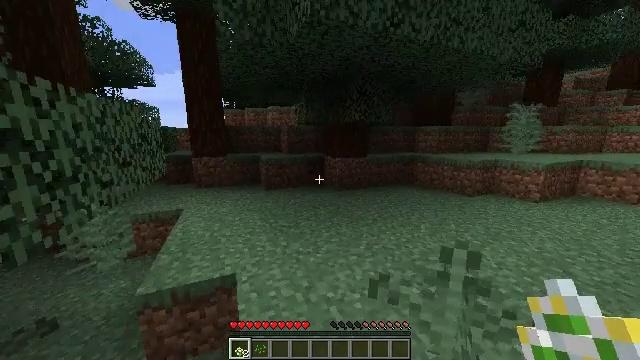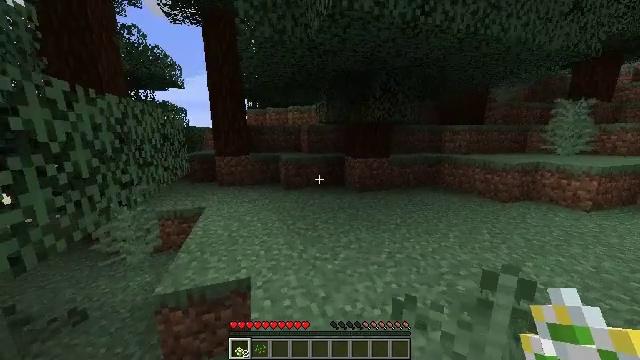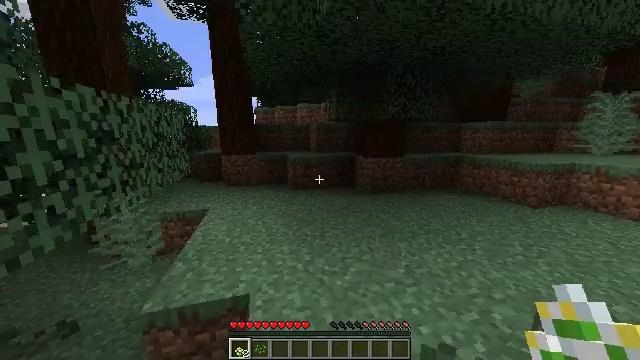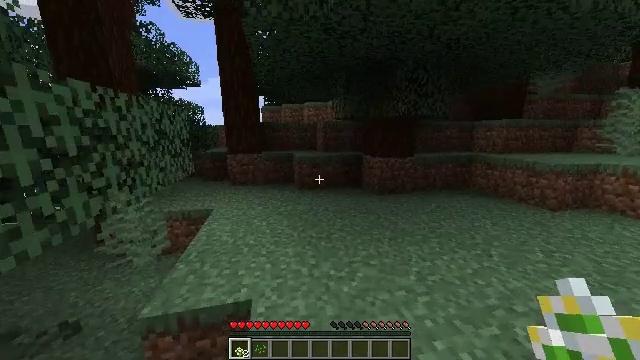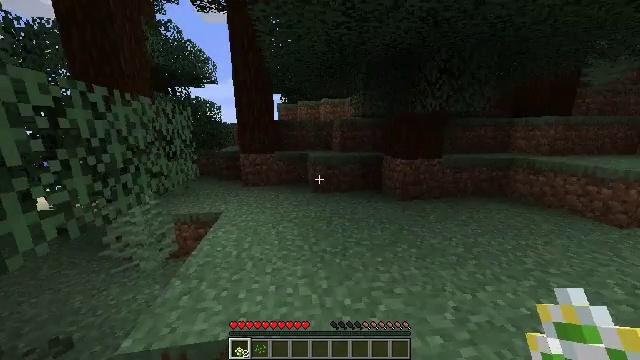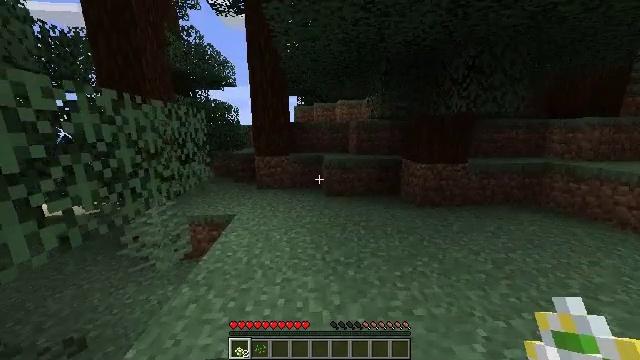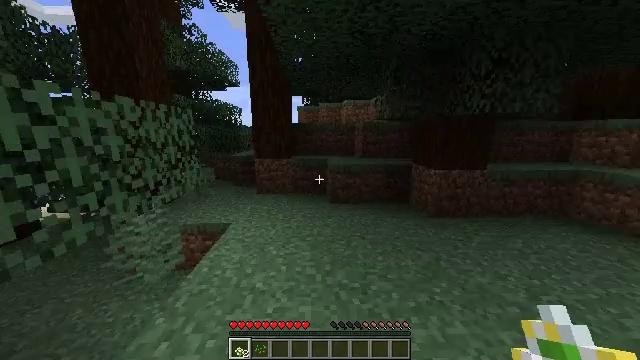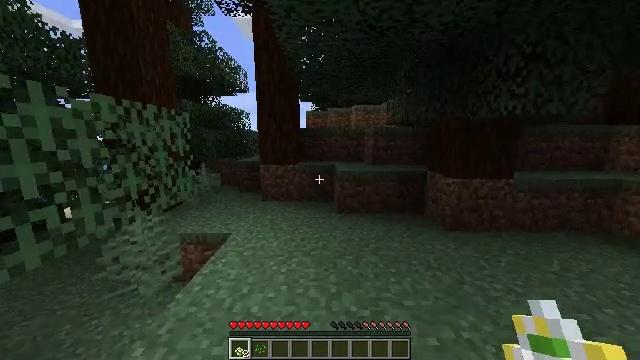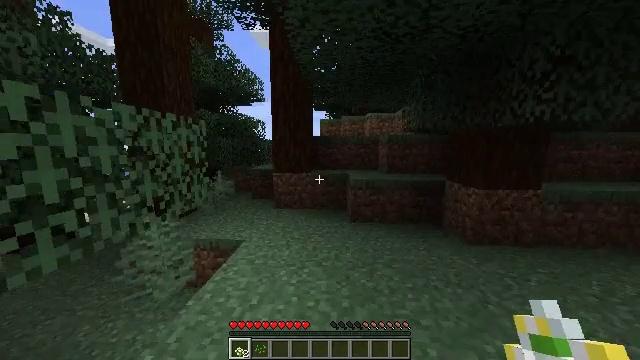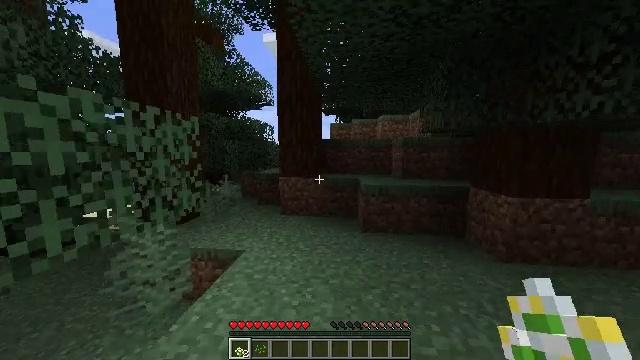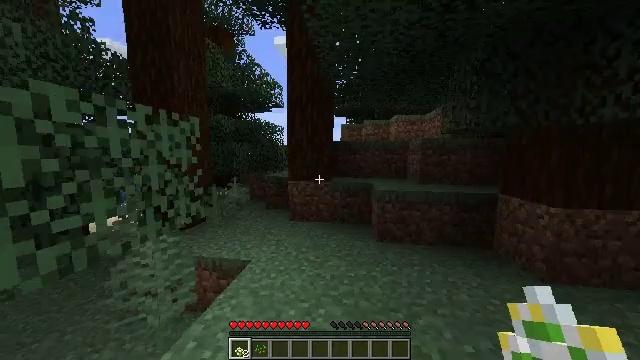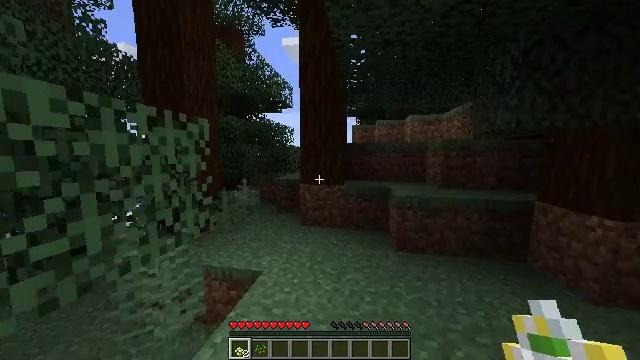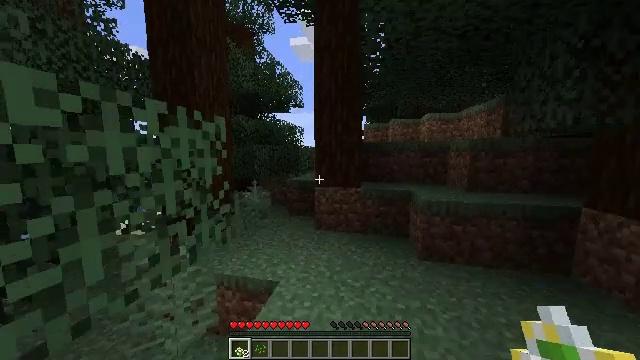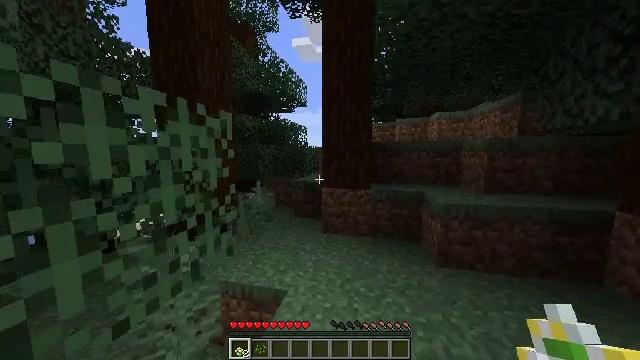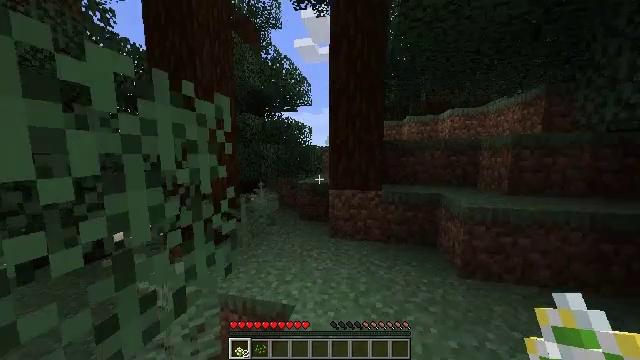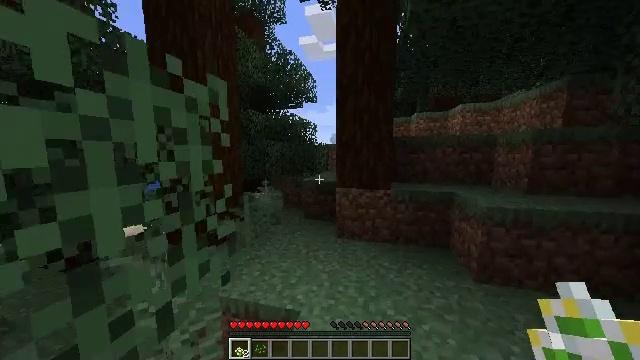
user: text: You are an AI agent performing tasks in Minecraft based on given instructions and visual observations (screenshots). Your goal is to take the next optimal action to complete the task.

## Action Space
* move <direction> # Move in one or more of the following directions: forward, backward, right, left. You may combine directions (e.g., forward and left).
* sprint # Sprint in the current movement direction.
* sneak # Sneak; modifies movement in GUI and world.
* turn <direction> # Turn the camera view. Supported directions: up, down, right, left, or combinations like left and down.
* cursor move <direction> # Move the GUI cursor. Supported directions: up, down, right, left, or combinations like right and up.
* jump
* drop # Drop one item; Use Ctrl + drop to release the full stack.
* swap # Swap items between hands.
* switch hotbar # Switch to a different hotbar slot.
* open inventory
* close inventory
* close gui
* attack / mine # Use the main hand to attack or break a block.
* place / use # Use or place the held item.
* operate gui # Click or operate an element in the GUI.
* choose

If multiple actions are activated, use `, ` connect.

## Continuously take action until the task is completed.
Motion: motion action
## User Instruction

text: Hunt a cod.
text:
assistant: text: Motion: move forward, sprint, turn left
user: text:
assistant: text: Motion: move forward, sprint, turn left
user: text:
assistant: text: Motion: move forward, sprint, turn left
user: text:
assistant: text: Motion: move forward, sprint, turn left
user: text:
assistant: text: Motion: move forward, sprint, turn left
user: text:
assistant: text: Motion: move forward, sprint, turn left
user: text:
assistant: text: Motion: move forward, sprint, turn left and up
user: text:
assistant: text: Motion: move forward, sprint, turn left and up
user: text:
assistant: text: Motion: move forward, sprint, turn left and up
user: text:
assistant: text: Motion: move forward and move left, sprint, turn left
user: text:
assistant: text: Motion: move forward and move left, sprint, turn left
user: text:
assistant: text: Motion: move forward and move left, sprint, turn left
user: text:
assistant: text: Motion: move forward, sprint
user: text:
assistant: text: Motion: move forward, sprint
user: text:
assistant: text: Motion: move forward, sprint, turn left
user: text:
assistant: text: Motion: move forward, sprint
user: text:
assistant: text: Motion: move forward, sprint
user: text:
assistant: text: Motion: move forward, sprint
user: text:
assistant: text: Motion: move forward, sprint
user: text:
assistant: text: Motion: move forward, sprint
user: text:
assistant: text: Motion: move forward, sprint
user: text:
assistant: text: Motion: move forward and move left, sprint
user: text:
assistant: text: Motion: move forward and move left, sprint
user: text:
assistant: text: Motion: move forward and move left, sprint
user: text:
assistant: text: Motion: move forward, sprint, turn right
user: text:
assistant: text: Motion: move forward, sprint, turn right
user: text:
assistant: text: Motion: move forward, sprint, turn right
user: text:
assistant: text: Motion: move forward, sprint, turn right
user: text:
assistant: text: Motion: move forward, sprint, turn right, jump
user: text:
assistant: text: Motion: move forward, sprint, turn right, jump